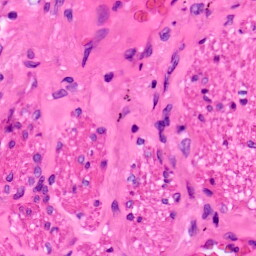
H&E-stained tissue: Lung